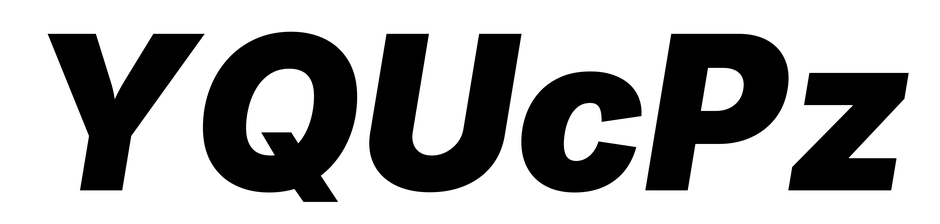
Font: Inter-Italic_Black_Italic